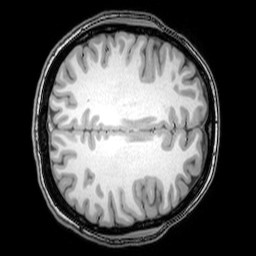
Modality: T1w
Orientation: axial
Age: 22
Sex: female
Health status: healthy
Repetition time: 0.081 s
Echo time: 0.037 s